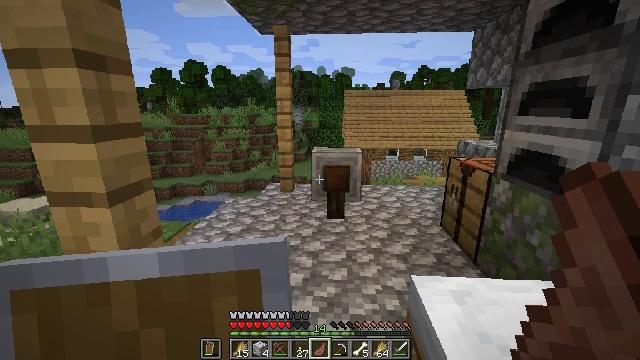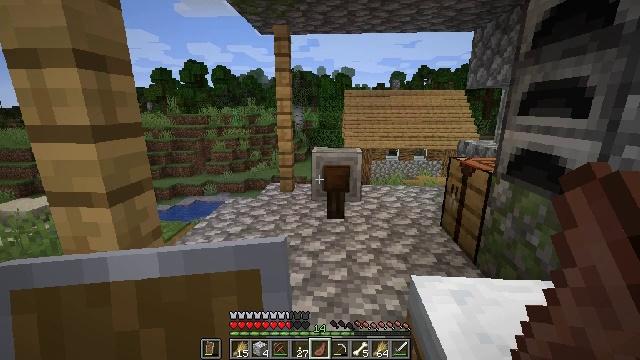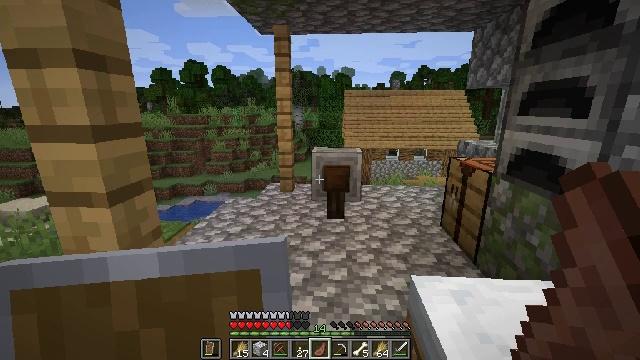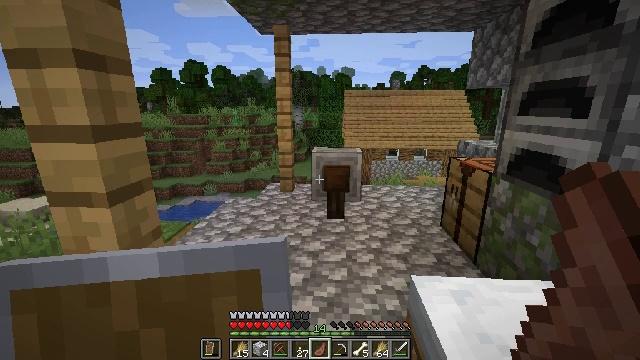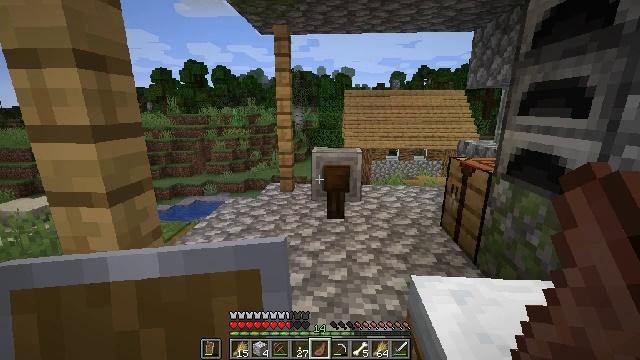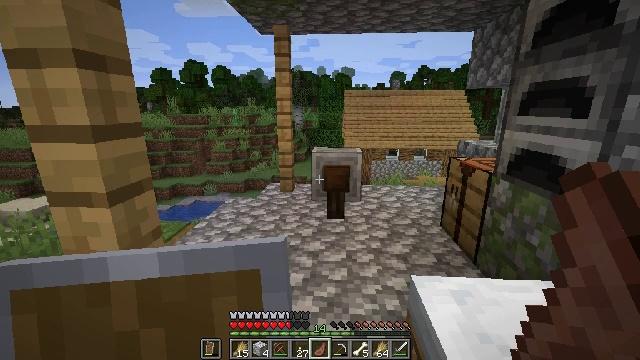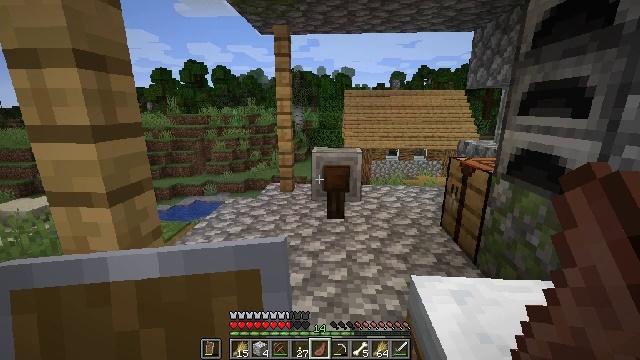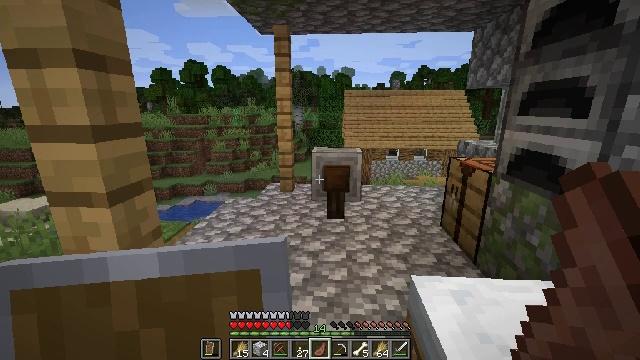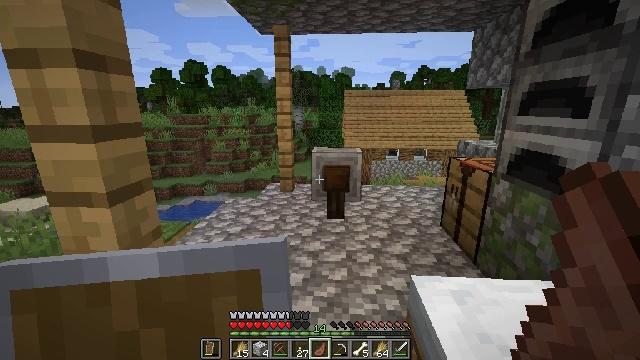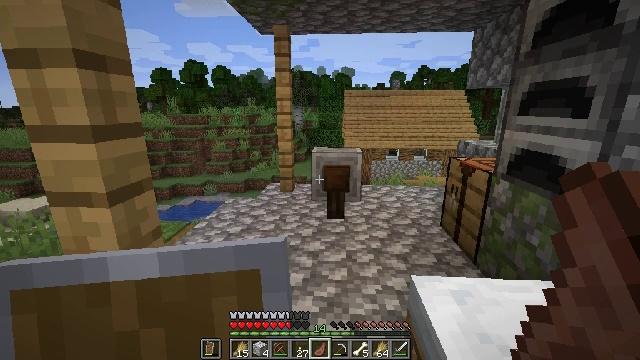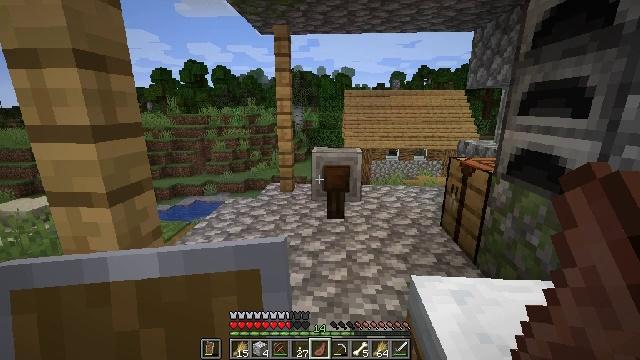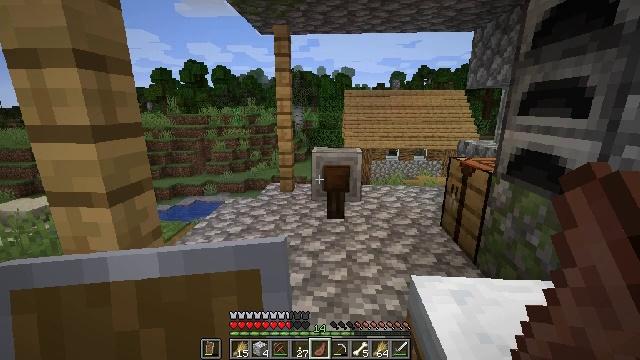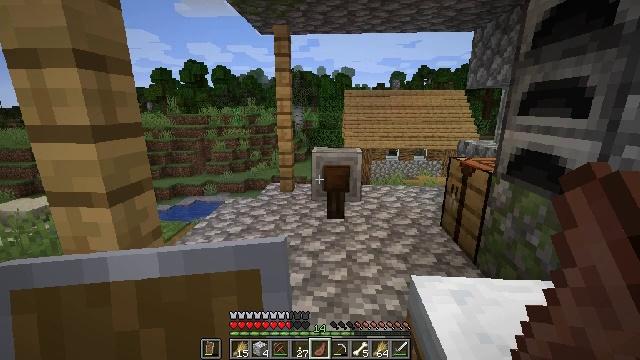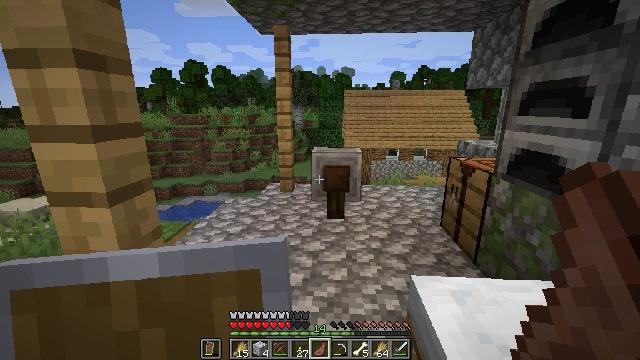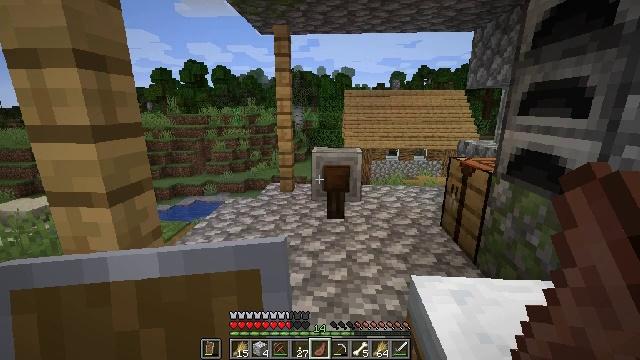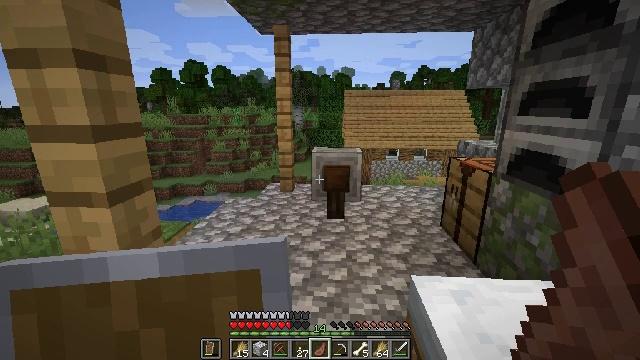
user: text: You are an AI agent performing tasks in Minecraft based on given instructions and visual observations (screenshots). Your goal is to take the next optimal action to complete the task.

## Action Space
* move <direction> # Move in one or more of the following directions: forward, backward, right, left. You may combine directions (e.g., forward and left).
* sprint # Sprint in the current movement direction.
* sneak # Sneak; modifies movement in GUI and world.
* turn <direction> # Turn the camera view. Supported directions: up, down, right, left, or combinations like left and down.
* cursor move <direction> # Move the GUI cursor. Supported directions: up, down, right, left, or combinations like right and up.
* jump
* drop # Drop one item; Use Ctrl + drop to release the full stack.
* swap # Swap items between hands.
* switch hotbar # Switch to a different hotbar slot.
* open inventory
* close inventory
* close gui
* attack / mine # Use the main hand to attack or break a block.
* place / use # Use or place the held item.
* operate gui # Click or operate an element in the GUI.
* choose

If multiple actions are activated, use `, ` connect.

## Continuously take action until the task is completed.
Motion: motion action
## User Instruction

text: Interact with the furnace to craft a gold ingot.
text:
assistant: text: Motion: no_op
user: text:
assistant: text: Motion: no_op
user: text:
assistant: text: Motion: no_op
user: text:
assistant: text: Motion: no_op
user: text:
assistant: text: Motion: no_op
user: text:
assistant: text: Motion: no_op
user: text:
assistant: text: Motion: no_op
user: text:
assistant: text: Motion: no_op
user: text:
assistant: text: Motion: no_op
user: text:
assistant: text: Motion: no_op
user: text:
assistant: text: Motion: no_op
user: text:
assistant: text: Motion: no_op
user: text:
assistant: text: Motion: no_op
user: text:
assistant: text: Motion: no_op
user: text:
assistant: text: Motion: no_op
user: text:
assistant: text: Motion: no_op
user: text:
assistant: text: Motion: no_op
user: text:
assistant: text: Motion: no_op
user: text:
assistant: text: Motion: no_op
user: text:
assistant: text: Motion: no_op
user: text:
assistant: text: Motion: no_op
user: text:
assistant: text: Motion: no_op
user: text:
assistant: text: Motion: no_op
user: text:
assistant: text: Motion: no_op
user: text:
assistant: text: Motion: no_op
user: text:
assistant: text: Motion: no_op
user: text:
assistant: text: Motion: no_op
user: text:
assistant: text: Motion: no_op
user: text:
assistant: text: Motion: no_op
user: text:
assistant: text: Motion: no_op